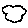
Label: cloud